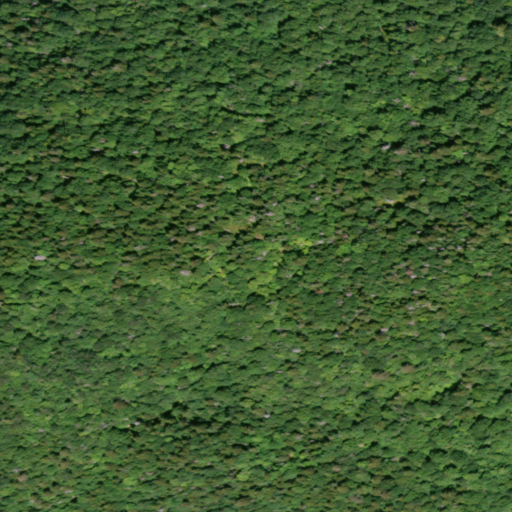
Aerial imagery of mountain in New York named T Lake Mountain containing deciduous forest, evergreen forest, and mixed forest